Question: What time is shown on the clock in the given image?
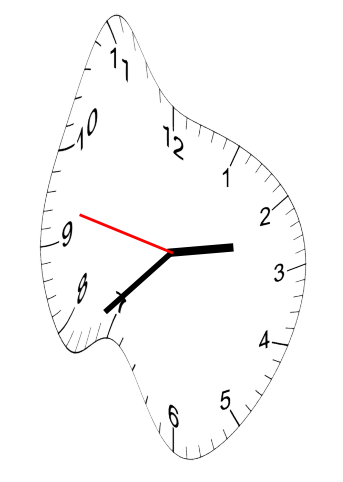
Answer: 02:37:47